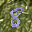
Label: 8